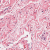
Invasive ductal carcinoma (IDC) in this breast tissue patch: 0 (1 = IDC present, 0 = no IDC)